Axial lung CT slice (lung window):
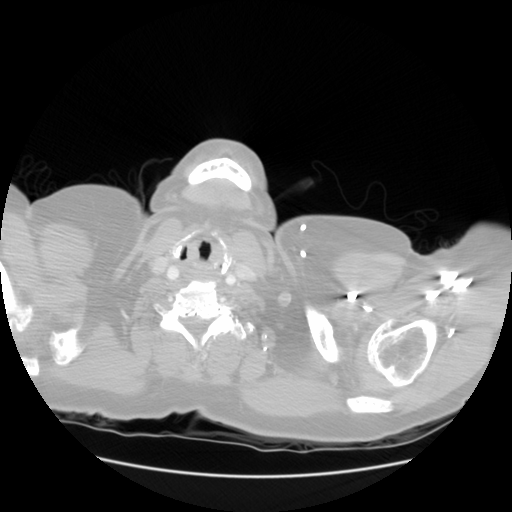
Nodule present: no